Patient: sex F, age 54
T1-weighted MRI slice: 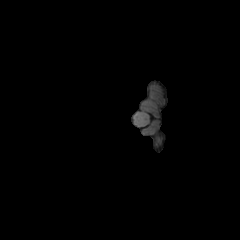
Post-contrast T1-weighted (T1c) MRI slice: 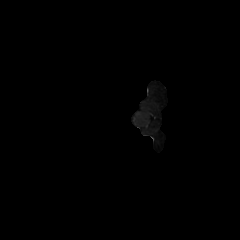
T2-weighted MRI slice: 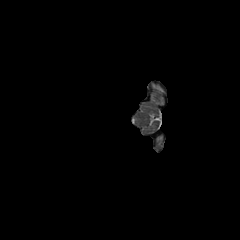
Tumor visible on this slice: no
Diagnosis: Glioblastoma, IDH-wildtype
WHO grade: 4